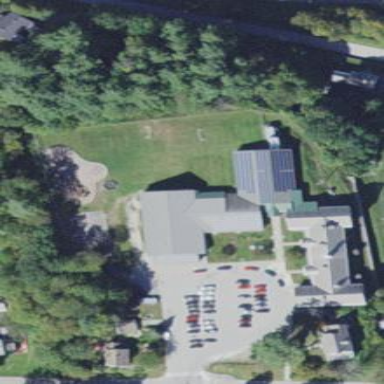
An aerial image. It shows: School.